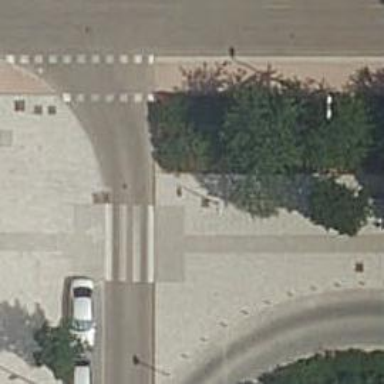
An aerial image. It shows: Uncontrolled crossing on the road.